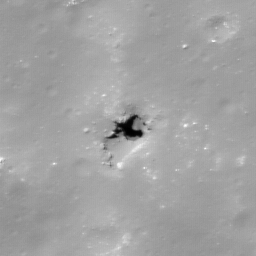
Pit: Jackson 2a
Host crater: Jackson
Host type: impact_melt
Lunar coordinates: latitude 22.497, longitude 196.281